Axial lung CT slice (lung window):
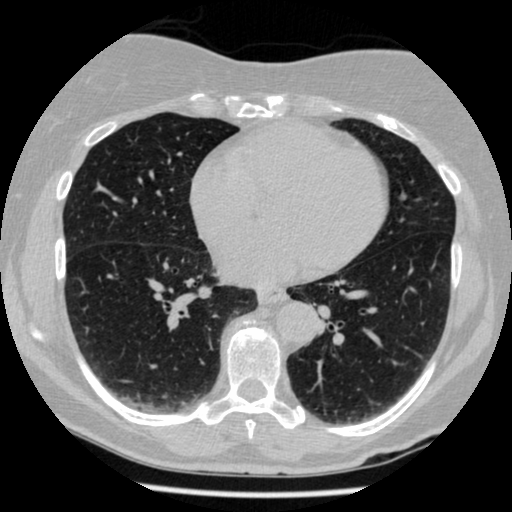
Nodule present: no